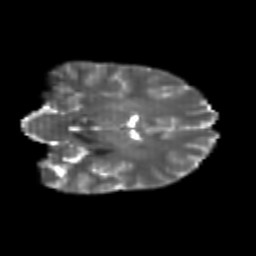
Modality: T2w
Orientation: coronal
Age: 22
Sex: female
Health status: healthy
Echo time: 0.074 s